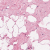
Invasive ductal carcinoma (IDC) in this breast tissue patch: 0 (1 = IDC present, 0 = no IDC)